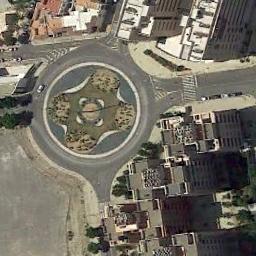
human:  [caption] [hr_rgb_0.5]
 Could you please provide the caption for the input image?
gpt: The roundabout with four exits and entrances is between the clearing and some high-rise buildings .

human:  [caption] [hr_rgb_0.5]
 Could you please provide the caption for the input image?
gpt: Many buildings of different shapes are beside the roundabout .

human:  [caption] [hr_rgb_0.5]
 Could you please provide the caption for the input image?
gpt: The roundabout is on the bare land next to buildings .

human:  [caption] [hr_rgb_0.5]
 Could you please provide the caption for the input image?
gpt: There are many bifurcation roads with many moving and waiting vehicles, And many neatly arranged tall buildings and some trees around the roundabout .

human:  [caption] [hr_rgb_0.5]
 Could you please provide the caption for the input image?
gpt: There are some buildings around the roundabout .